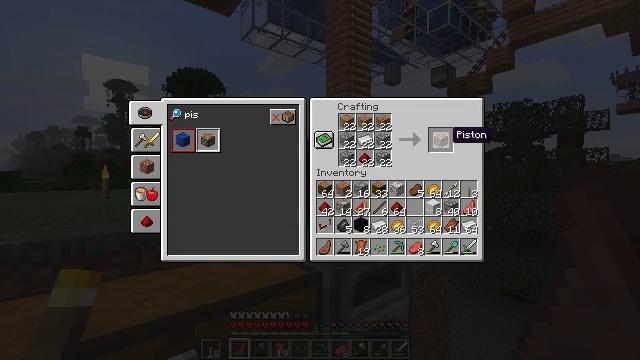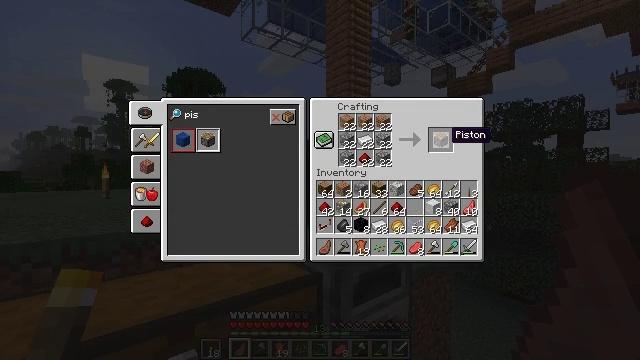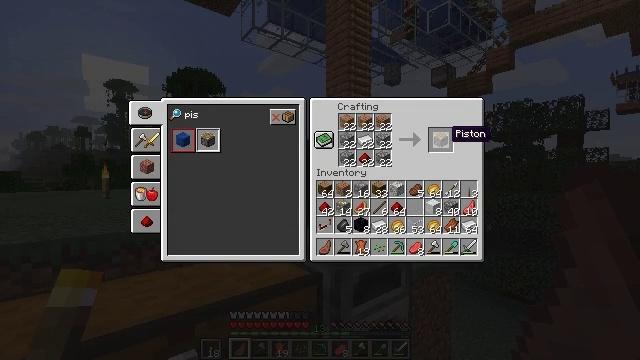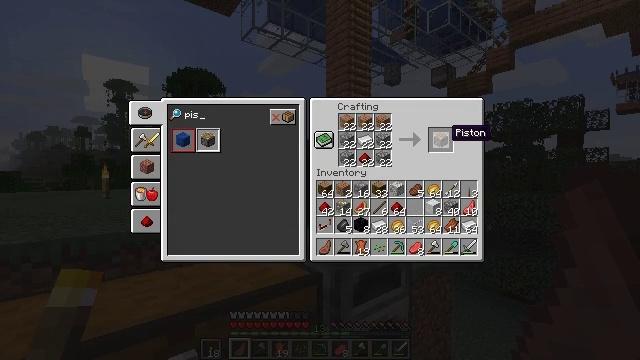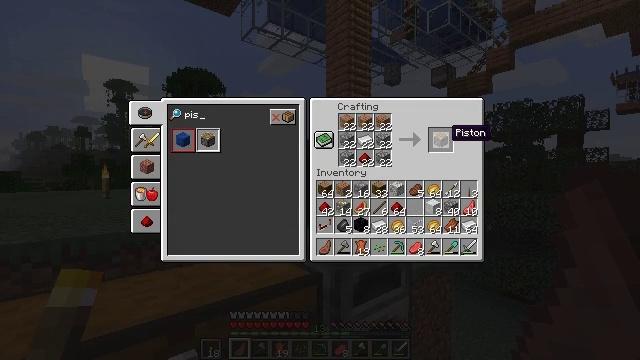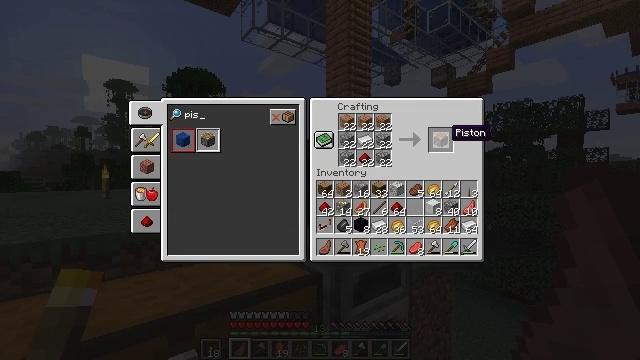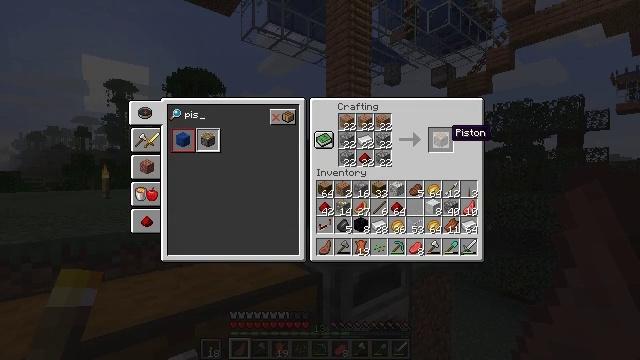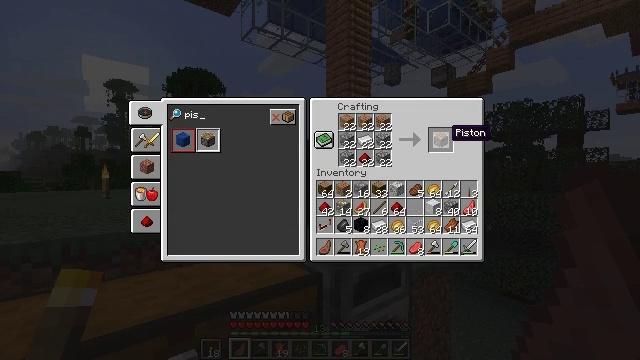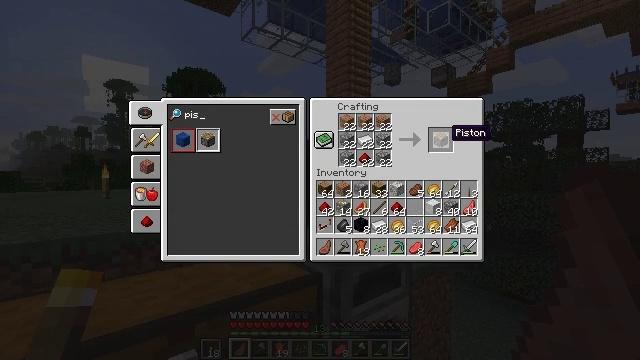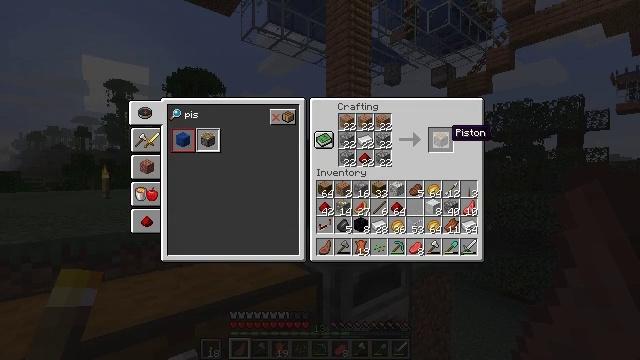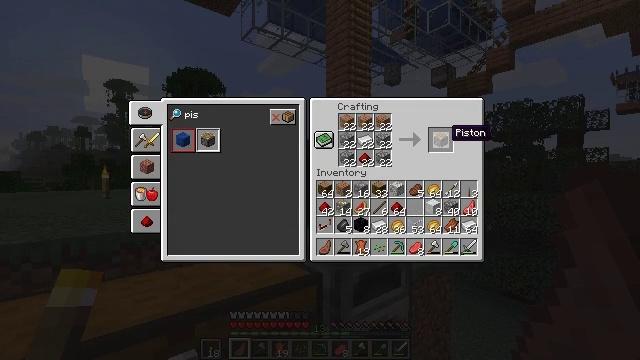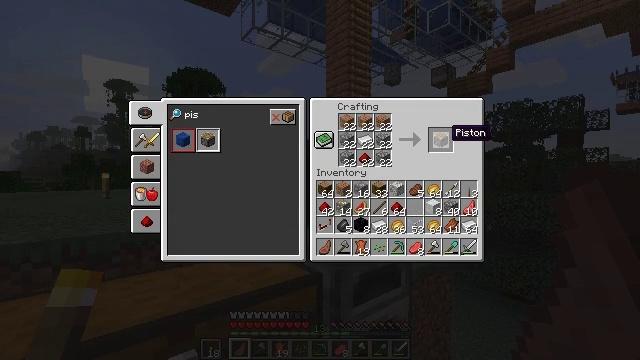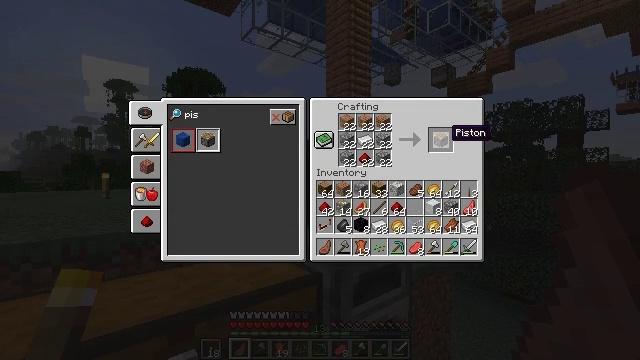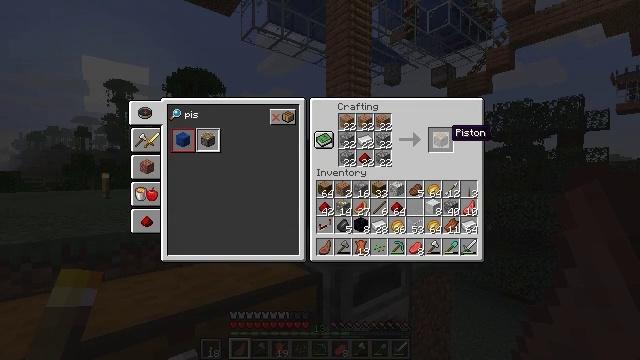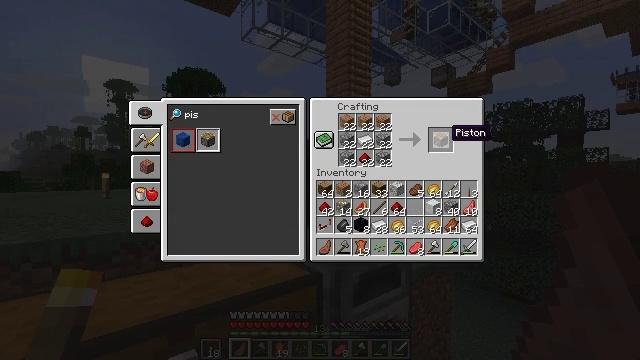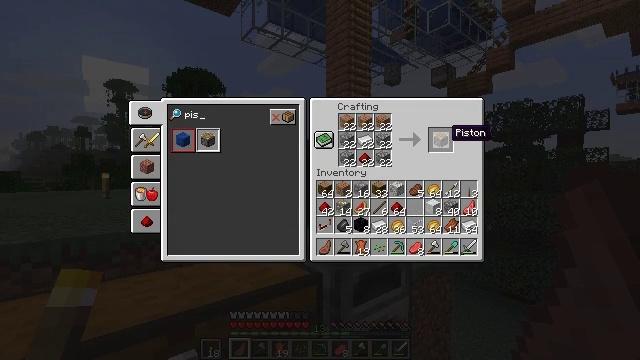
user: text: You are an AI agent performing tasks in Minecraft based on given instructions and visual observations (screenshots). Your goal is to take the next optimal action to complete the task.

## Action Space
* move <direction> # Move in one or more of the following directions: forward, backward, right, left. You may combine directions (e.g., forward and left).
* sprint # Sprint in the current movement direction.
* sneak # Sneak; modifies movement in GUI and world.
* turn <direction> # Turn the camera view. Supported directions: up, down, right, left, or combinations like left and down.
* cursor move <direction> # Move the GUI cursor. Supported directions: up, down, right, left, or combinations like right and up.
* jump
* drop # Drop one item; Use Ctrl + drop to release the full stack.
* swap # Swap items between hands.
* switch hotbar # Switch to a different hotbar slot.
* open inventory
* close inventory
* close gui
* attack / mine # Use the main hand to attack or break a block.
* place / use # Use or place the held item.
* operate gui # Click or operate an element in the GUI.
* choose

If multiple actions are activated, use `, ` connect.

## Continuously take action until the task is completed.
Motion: motion action
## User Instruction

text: Open the crafting table to make a piston.
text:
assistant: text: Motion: sneak
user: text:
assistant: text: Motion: sneak
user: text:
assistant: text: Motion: sneak
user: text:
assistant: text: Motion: sneak
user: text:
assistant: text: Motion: sneak
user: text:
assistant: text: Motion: sneak
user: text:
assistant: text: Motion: sneak
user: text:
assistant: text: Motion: sneak
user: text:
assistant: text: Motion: sneak
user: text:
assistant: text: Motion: sneak
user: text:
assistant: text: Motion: sneak
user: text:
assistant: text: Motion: sneak
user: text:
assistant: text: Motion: sneak
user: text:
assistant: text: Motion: sneak
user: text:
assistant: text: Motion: sneak
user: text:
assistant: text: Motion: sneak
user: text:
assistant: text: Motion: sneak
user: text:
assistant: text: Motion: sneak
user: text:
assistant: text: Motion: sneak
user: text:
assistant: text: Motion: sneak
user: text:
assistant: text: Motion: sneak
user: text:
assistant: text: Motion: sneak
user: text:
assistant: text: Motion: sneak
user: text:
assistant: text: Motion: sneak
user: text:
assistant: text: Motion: sneak
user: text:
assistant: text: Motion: sneak
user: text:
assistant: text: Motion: sneak
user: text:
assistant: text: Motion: sneak
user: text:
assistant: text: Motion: sneak
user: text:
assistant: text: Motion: sneak